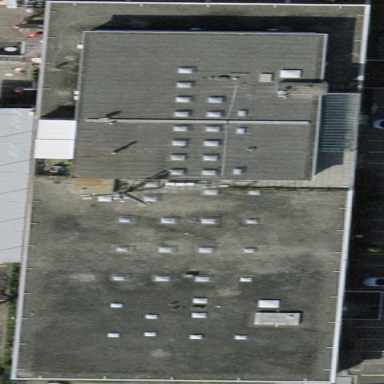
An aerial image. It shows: Industrial building.